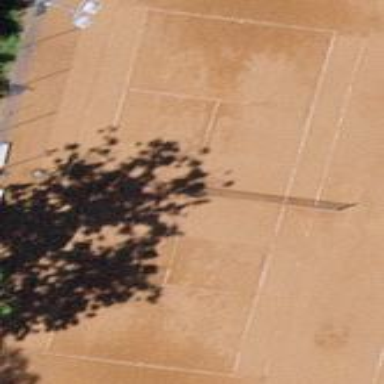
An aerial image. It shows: Tennis court on the leisure land pitch.